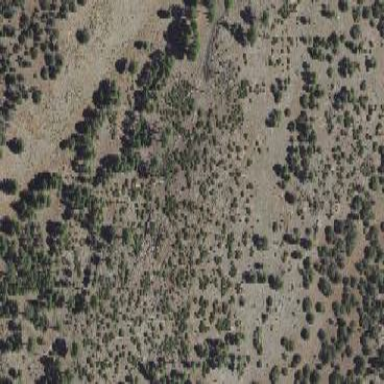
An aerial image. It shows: Patch of scrub vegetation.